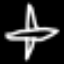
Label: airplane